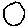
Label: moon